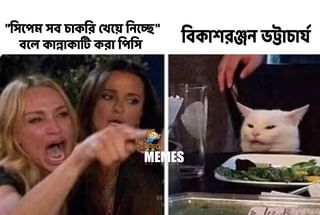
Text: "সিপেম সব চাকরি খেয়ে নিচ্ছে' বলে কান্নাকাটি করা পিসি বিকাশরঞ্জন ভট্টাচার্য
Label: Hate
Hate category: Political
Targeted group: Organization